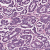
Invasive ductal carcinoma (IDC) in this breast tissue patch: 1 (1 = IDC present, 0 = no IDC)